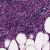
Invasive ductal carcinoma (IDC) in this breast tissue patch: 0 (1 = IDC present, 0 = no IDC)